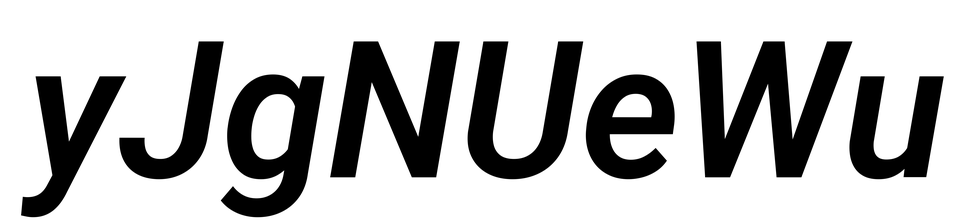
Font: Roboto-Italic_SemiBold_Italic